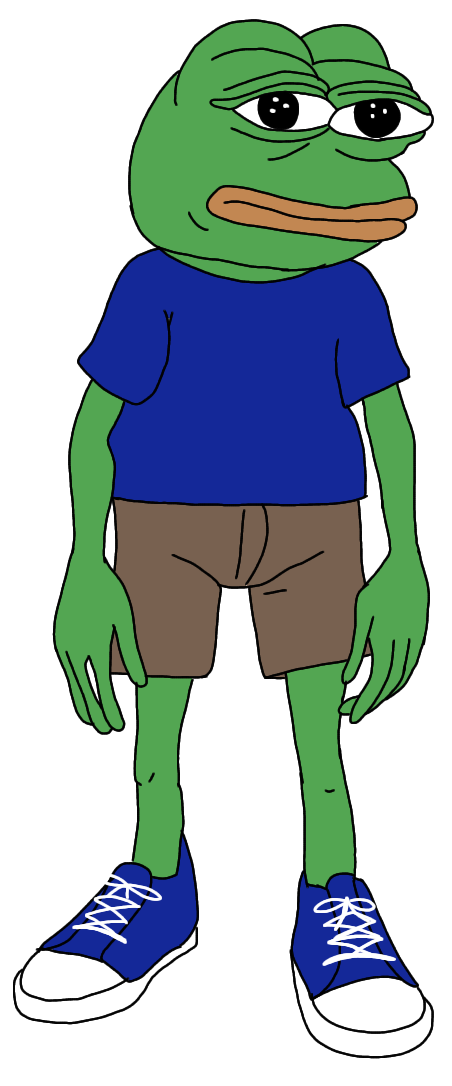
Label: 5_Pepe